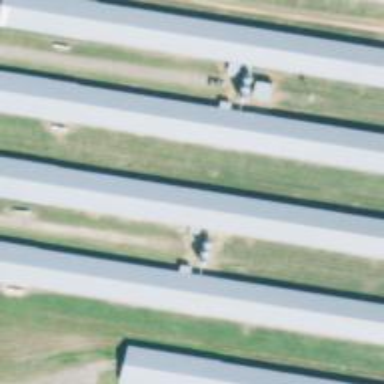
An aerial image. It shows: Barn.